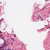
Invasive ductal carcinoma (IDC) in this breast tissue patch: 0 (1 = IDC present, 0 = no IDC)